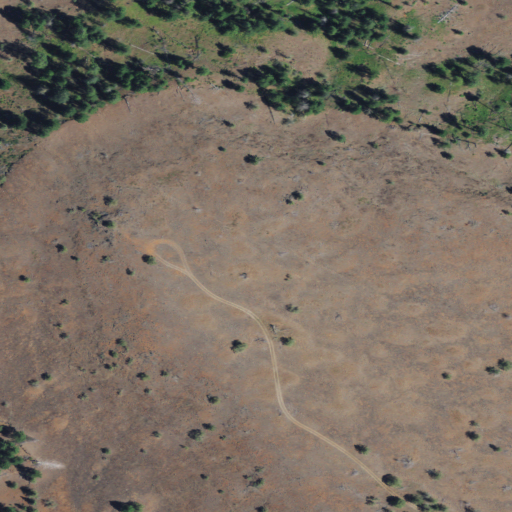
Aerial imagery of mountain in Oregon named Red Hill containing grassland, shrub, and evergreen forest